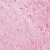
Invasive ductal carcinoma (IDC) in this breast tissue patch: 0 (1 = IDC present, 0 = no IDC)